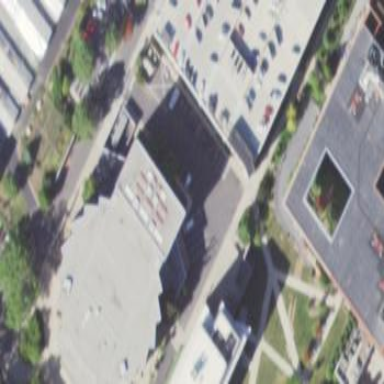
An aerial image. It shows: University building housing theatre. The theatre is used as auditorium.